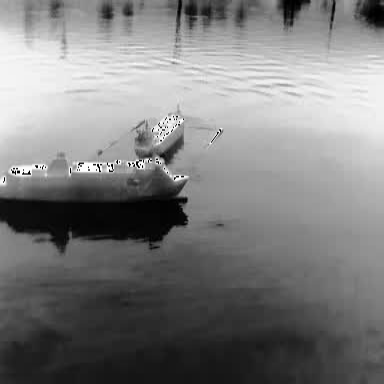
There are two objects shown in the infrared image, including a liner, and a container_ship.